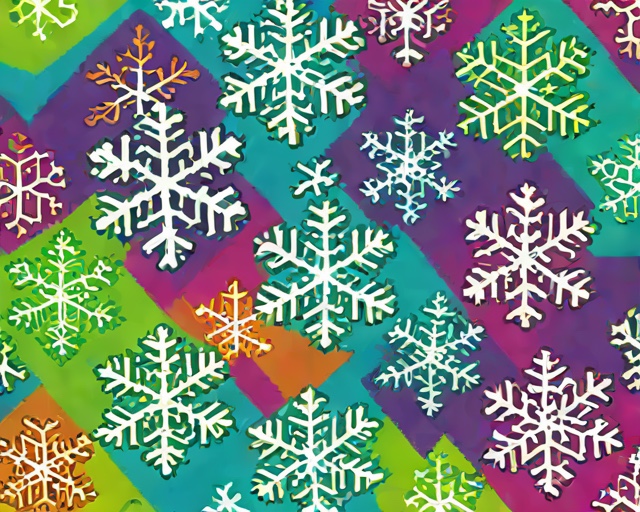
Category: Winter